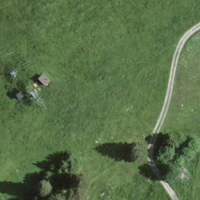
EUNIS habitat code: 24
Species observed at this site:
Pedicularis palustris